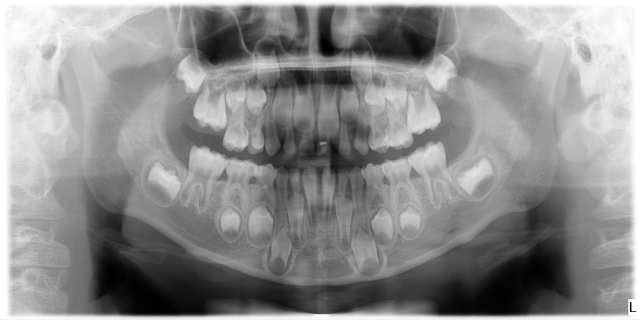
child